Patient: sex F, age 58
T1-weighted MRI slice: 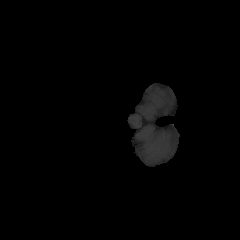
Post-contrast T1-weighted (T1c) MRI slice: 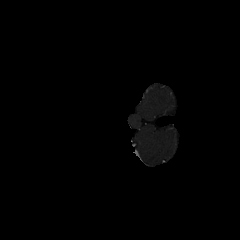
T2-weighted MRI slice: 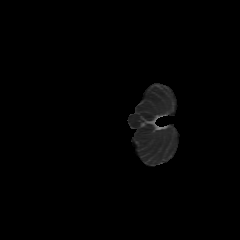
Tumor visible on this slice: no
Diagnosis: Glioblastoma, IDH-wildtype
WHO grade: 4